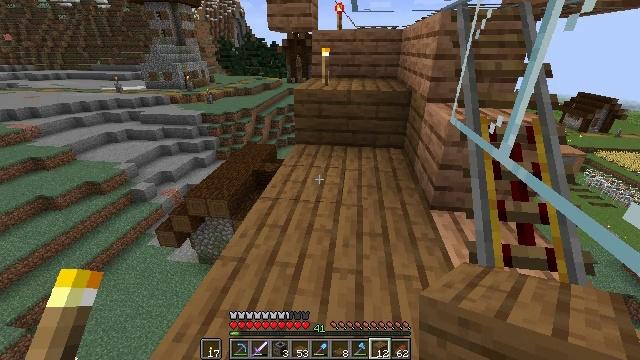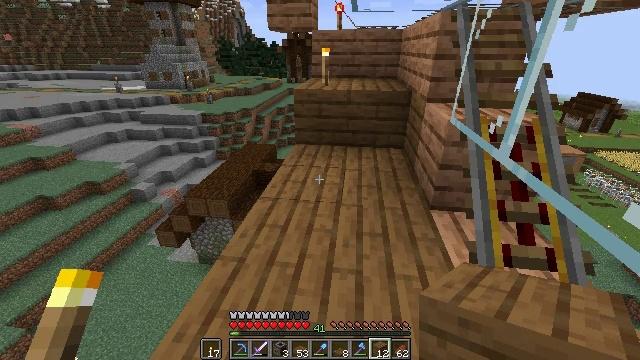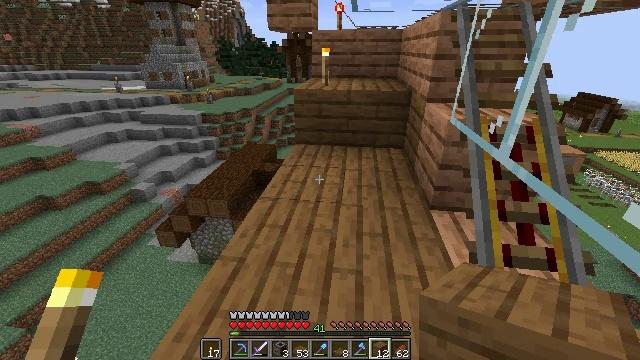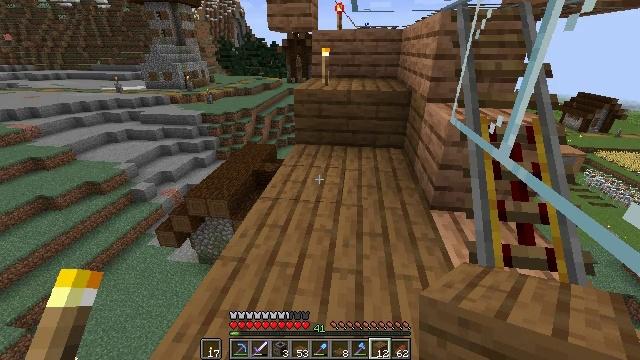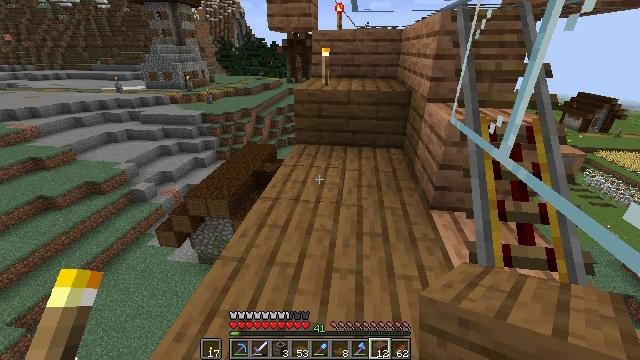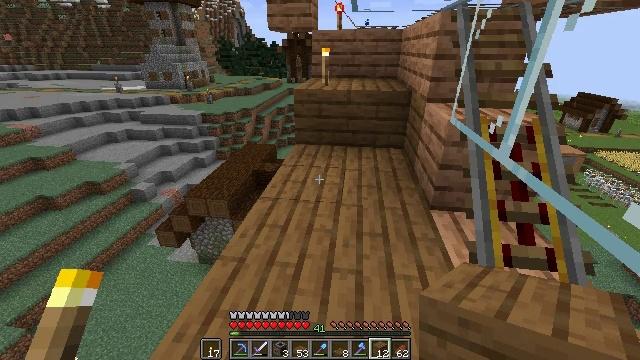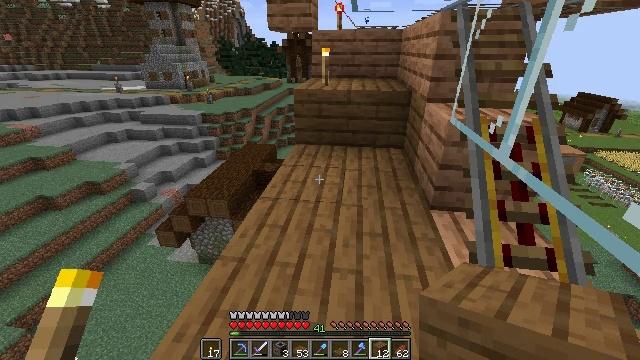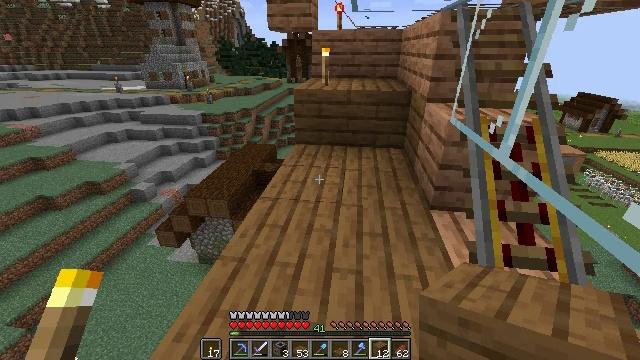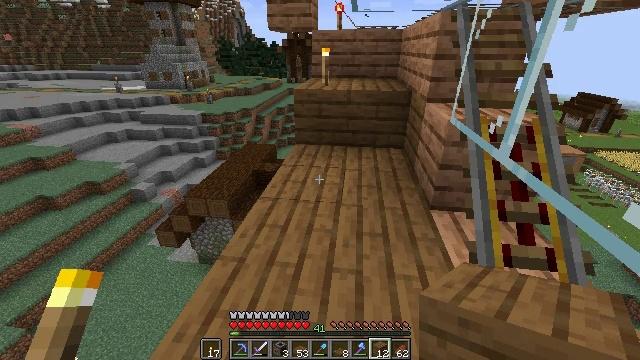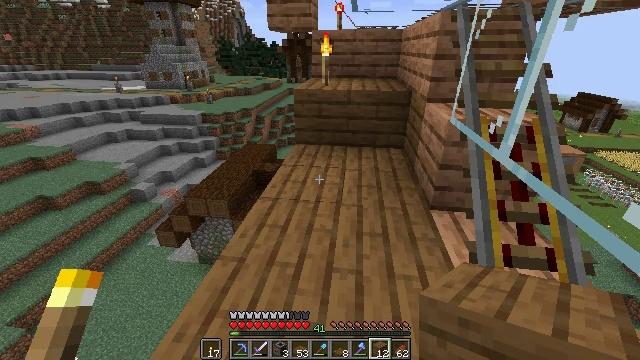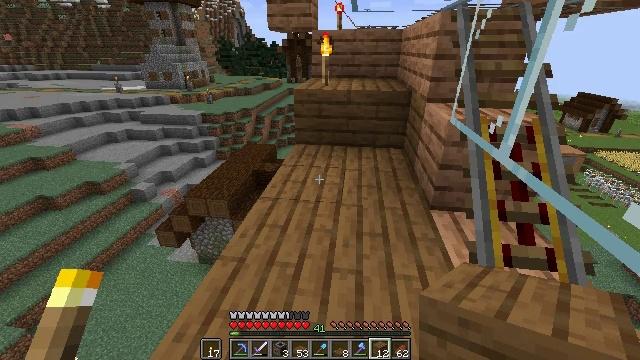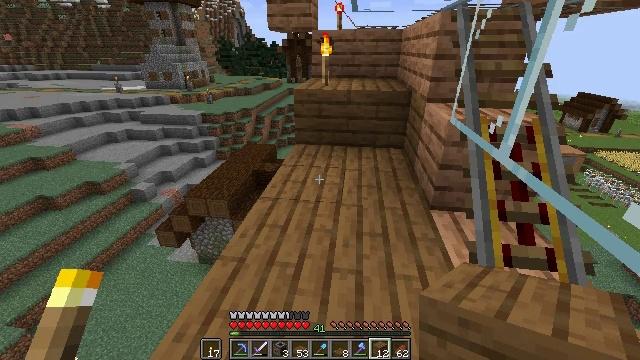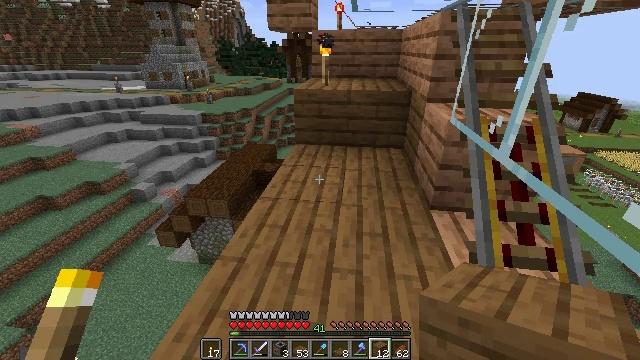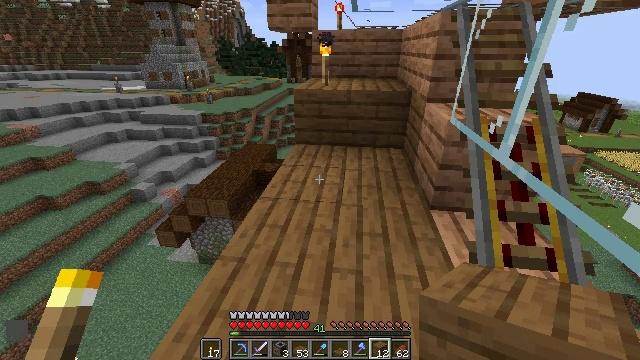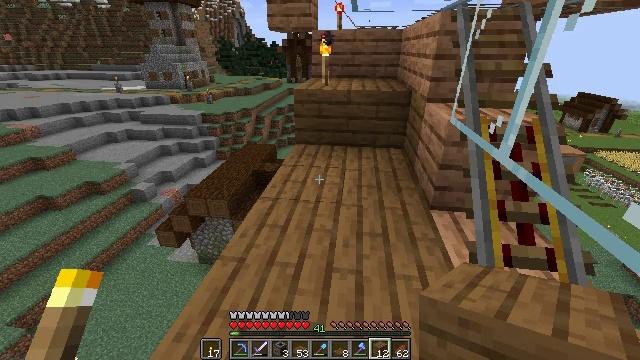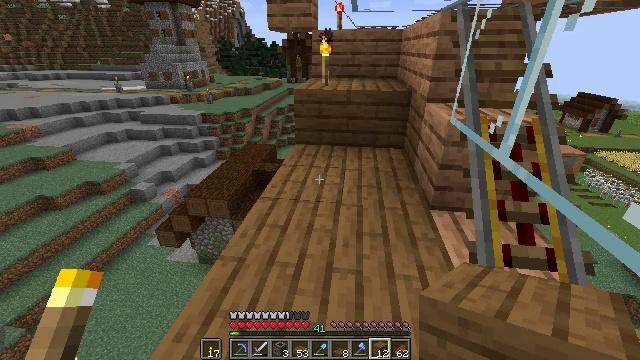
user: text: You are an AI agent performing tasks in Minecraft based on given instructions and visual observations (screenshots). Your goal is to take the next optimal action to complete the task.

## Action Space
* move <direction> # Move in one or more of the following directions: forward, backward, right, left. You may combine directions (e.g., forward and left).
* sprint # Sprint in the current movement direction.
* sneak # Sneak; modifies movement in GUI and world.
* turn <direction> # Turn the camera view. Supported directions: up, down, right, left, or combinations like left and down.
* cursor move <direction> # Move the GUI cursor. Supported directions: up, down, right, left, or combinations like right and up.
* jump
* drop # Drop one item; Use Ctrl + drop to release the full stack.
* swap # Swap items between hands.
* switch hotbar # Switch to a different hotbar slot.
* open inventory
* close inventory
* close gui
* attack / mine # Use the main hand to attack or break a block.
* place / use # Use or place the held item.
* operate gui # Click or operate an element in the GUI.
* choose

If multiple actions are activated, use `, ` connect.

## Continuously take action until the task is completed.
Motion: motion action
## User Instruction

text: Craft a minecart.
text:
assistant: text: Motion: no_op
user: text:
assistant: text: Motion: no_op
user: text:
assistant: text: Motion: no_op
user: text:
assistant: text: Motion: no_op
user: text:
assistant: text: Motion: no_op
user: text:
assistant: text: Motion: no_op
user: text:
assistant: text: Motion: no_op
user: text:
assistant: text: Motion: no_op
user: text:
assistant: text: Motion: no_op
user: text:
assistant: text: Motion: no_op
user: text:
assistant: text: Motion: no_op
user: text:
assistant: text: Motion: no_op
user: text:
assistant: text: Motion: no_op
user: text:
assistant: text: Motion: no_op
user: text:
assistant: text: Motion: no_op
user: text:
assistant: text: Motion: no_op
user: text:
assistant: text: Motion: no_op
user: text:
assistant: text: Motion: no_op
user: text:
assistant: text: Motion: no_op
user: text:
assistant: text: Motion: no_op
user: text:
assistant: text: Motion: no_op
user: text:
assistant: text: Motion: no_op
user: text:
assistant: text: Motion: no_op
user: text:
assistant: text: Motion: no_op
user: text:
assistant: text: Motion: no_op
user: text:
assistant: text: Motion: no_op
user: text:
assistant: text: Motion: no_op
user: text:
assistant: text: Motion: no_op
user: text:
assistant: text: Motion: no_op
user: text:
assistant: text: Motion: no_op